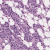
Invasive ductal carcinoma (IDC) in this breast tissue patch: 1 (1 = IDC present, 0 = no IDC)